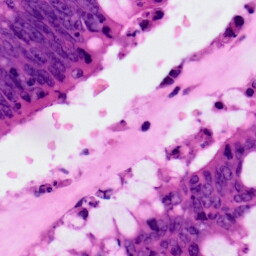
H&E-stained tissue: Colon